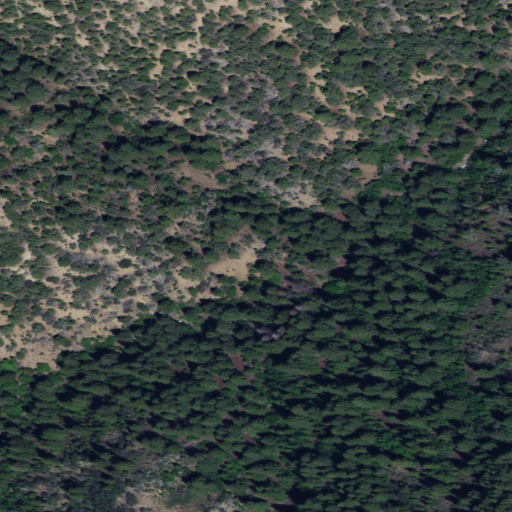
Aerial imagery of valley in Idaho named Cumberland Gulch containing evergreen forest, shrub, and open development